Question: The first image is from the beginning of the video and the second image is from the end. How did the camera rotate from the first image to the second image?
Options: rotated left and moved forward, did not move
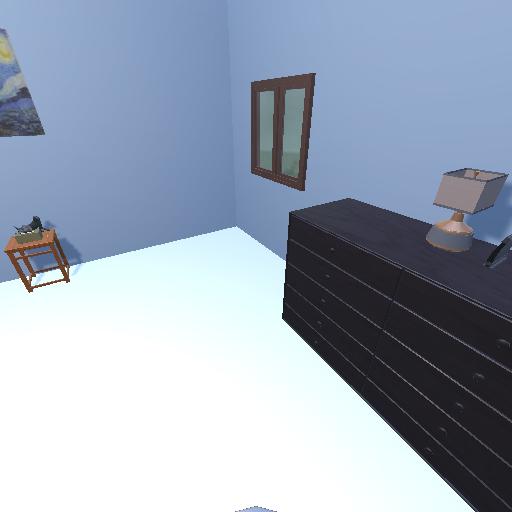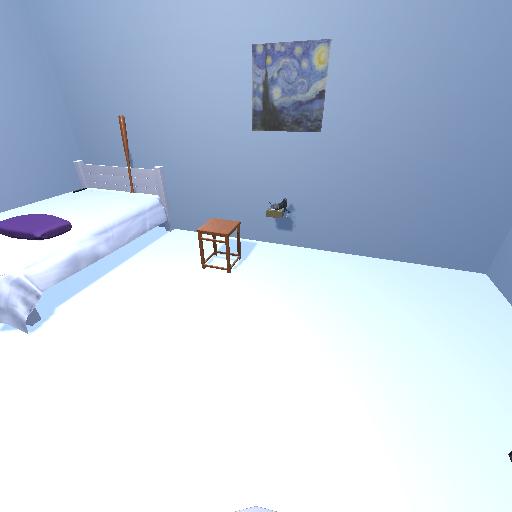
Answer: rotated left and moved forward